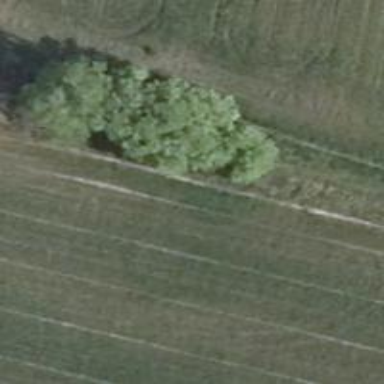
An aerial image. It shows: Row of deciduous broadleaved trees.